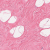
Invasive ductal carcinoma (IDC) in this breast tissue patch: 0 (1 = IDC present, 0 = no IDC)